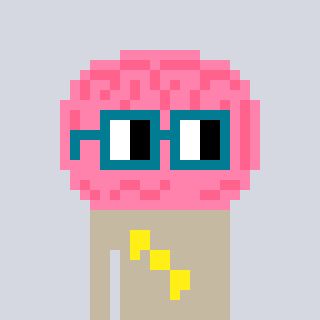
a pixel art character with square dark green glasses, a brain-shaped head and a bege-colored body on a cool background